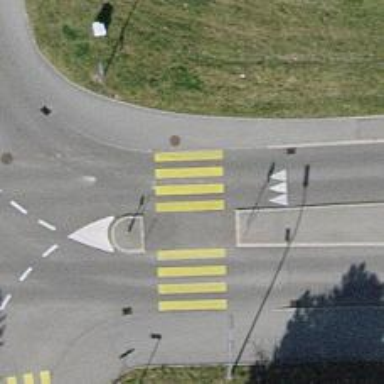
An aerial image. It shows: Tertiary road with asphalt surface. It has cycle lane on both sides.